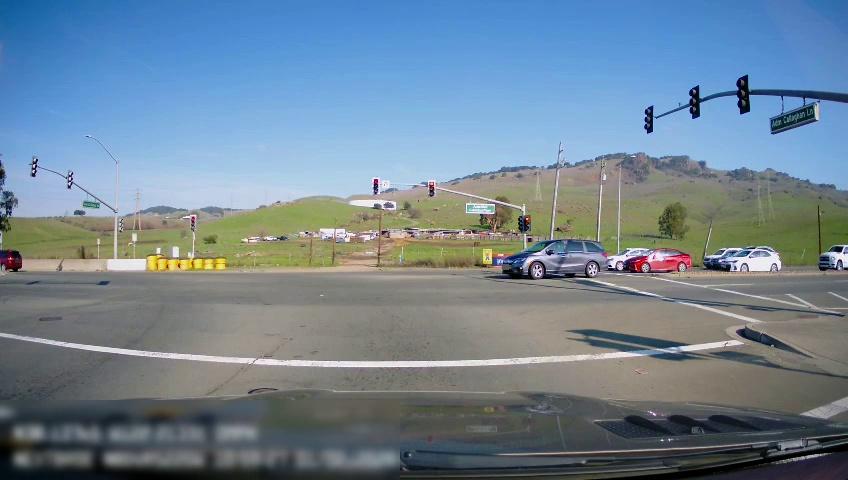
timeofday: Day
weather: Sunny
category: Drivable Space
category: Vehicles | SUV
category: Vehicles | Car
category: Vehicles | SUV
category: Vehicles | Car
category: Vehicles | Car
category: Vehicles | Van
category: Vehicles | Car
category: Vehicles | Truck
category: Vehicles | Van
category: Lanes | Opposite Lane
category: Traffic | Lights
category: Traffic | Lights
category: Traffic | Lights
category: Traffic | Lights
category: Traffic | Lights
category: Traffic | Lights
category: Traffic | Lights
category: Traffic | Signs
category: Traffic | Lights
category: Traffic | Lights
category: Traffic | Signs
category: Traffic | Lights
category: Traffic | Lights
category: Traffic | Signs